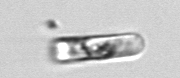
Label: Guinardia_delicatula